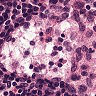
Metastatic tissue present: no